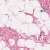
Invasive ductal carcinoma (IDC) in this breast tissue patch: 0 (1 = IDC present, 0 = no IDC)